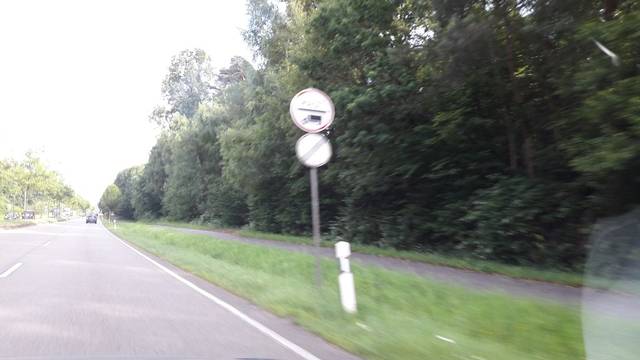
Region: Germany
Coordinates: 49.341, 7.304